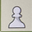
Piece: wP